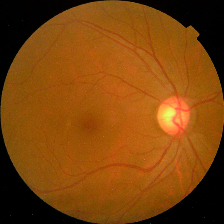
Diabetic retinopathy grade: No DR